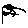
Label: flower